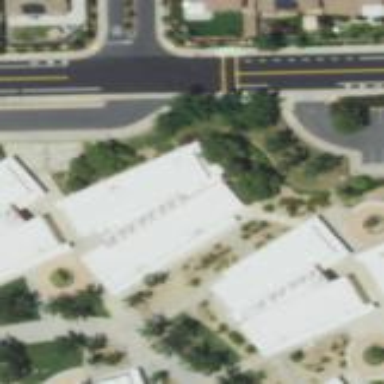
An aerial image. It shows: School building.